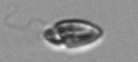
Label: Katodinium_or_Torodinium